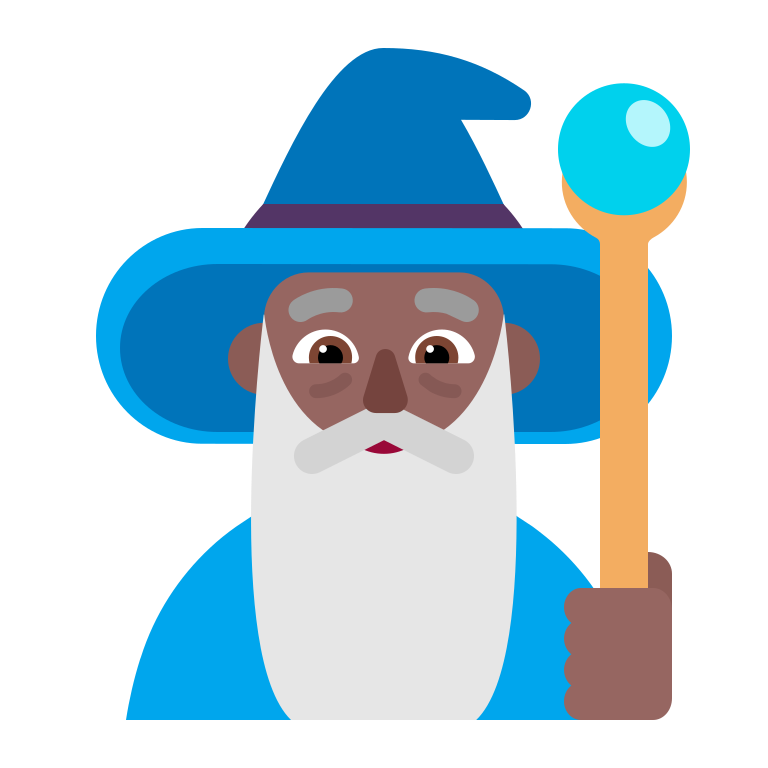
man mage flat  dark